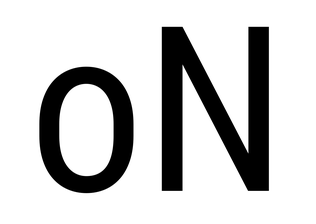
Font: Roboto_Condensed_Regular